Question: I'm evaluating SonarQube Developer for our development team, and facing most of the lines are tagged as "Not covered by tests".
I suppose "not covered" means "not checked or not tested". Am I guess right?
Please let me know the exact meaning of "not covered" and why this happens.
Below are the background info. of this evaluation.
- -
Screenshot of SonarQube Console

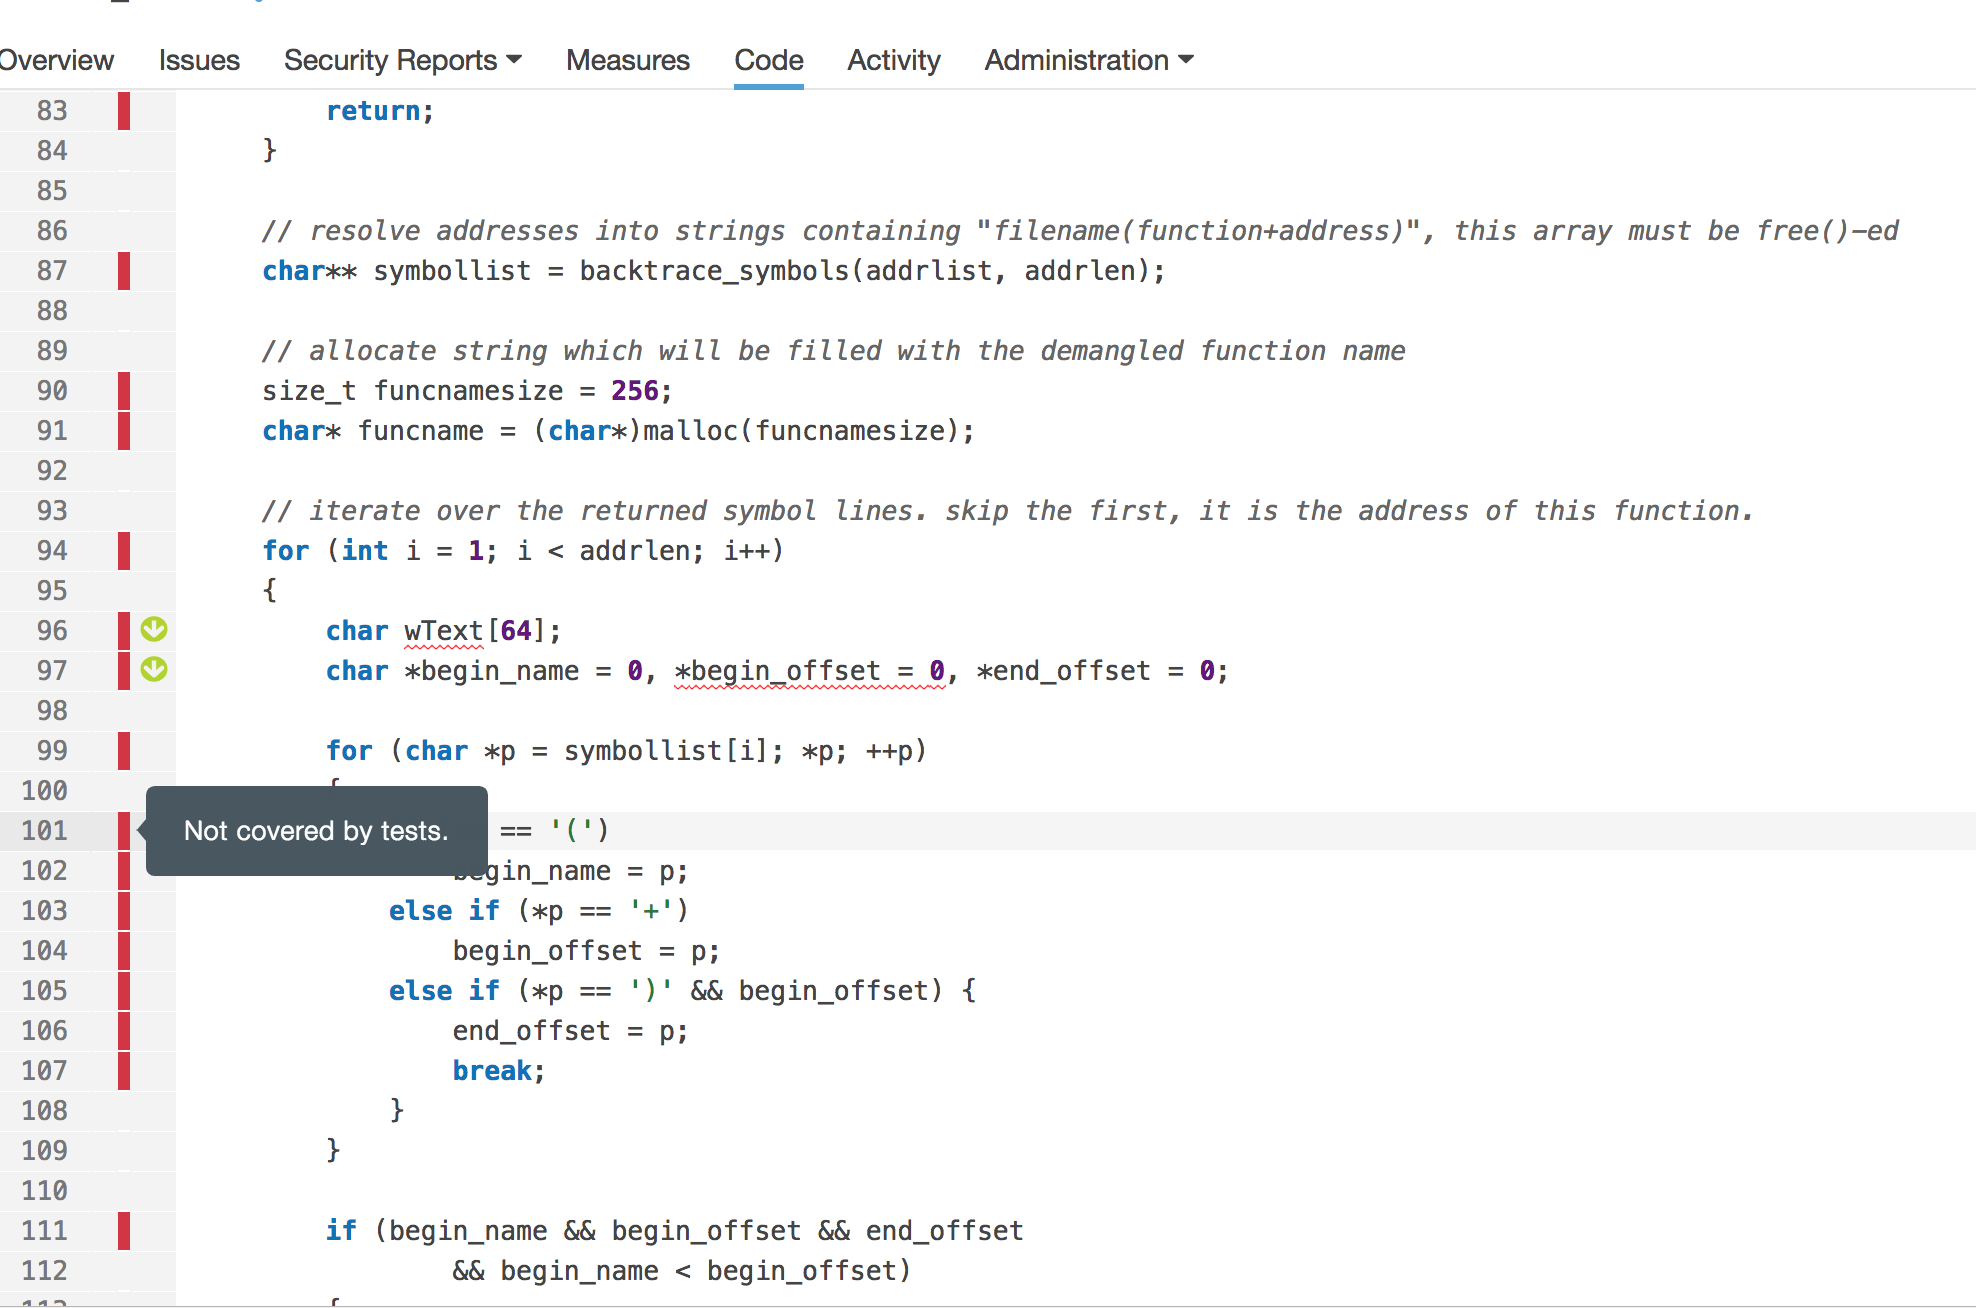
Answer: SonarQube reads code coverage reports and marks which lines have been tested (covered by tests). 'not covered' means that those lines are not included in the code coverage reports. There are two options, your tests:
1. don't check the code from the screen
2. check the code from the screen, but the code coverage report: didn't include data of these tests has not been generated and uploaded to the server
Documentation about <URL>.